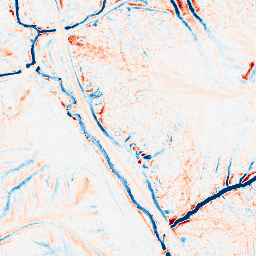
Category: edge_preserving
Decomposition family: median
Decomposition parameters: size: 11
Upsampling method: fft_zeropad
Upsampling parameters: scale: 8
Upsampling scale: 8